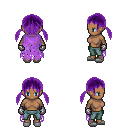
a pixel art fantasy rpg character, female body template, human, dark skin, maroon tattered cape, teal pants, purple twin-tailed hairstyle, metal gloves, white slippers, four views (front, back, left, right), 2x2 character sprite sheet, small pixel art, hard edges, no anti-aliasing